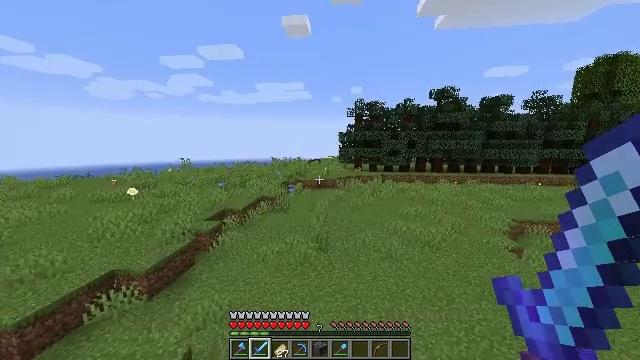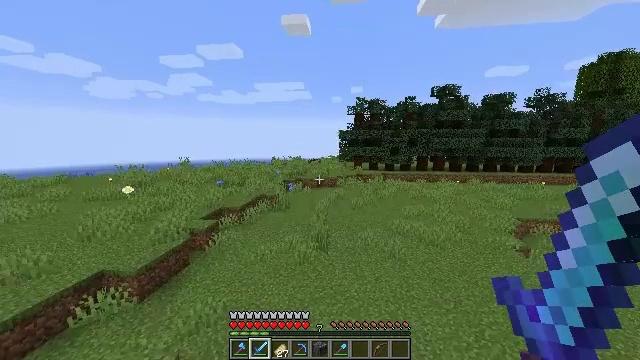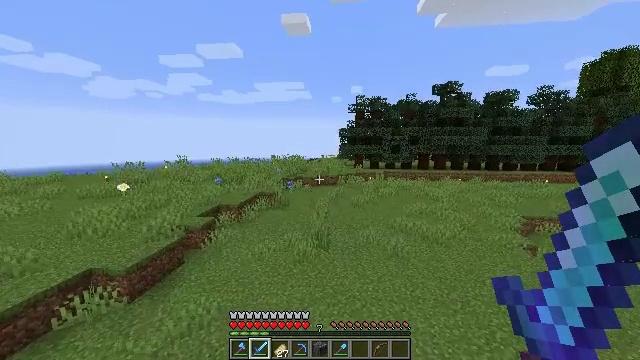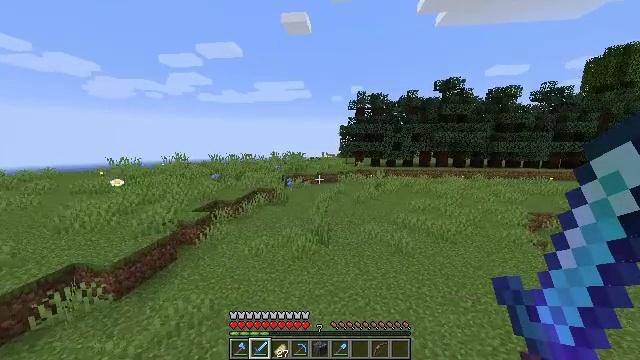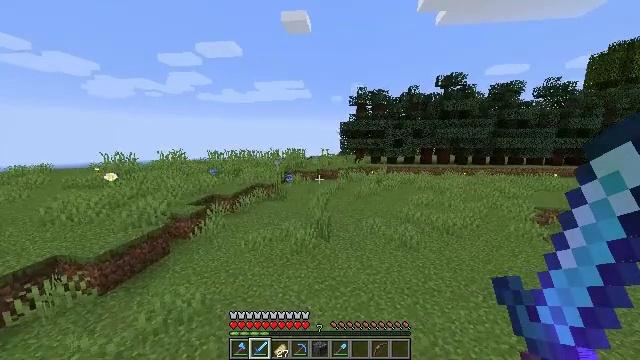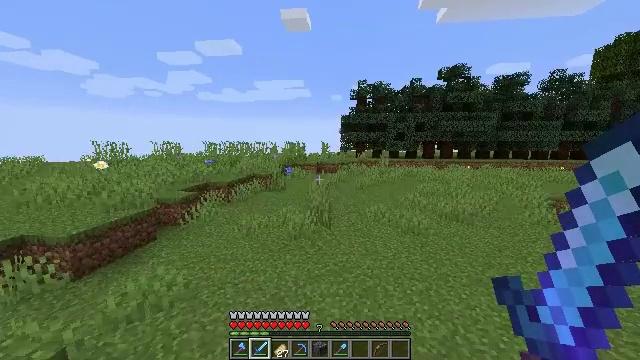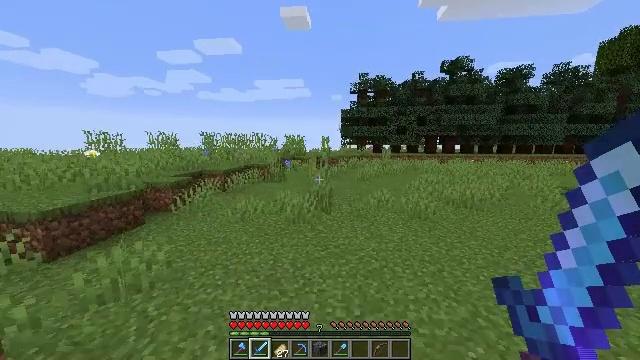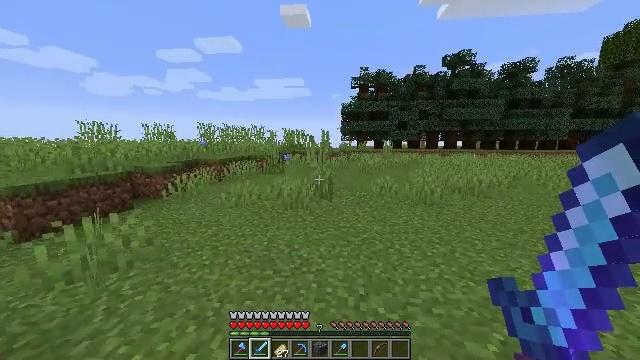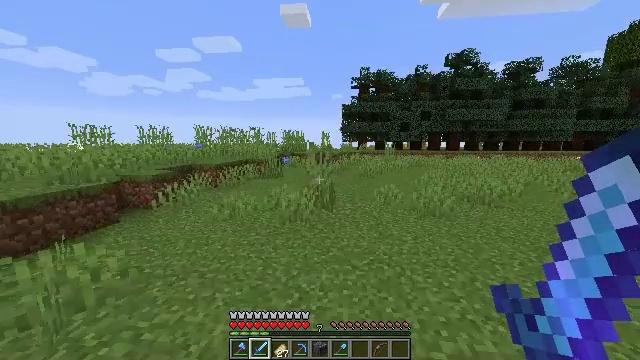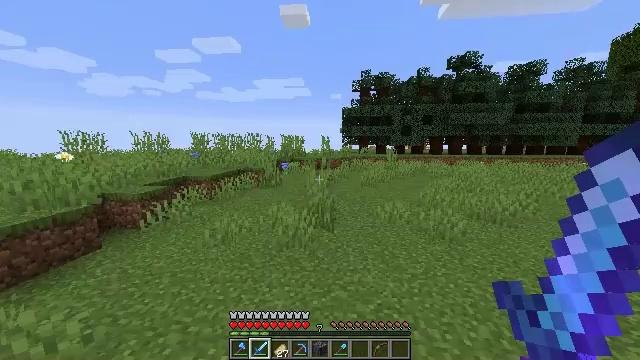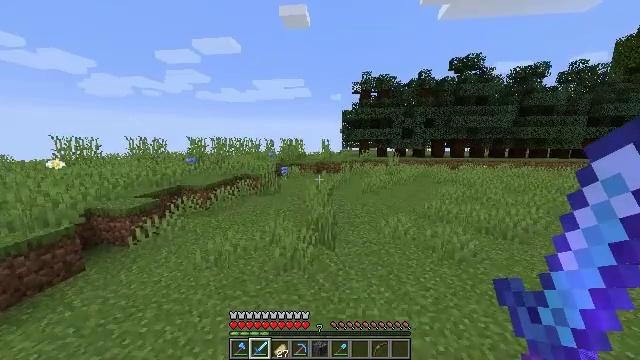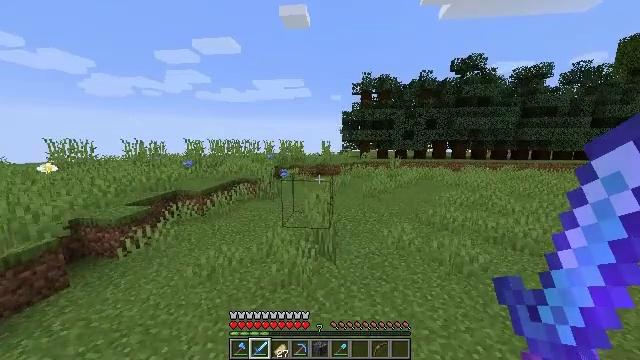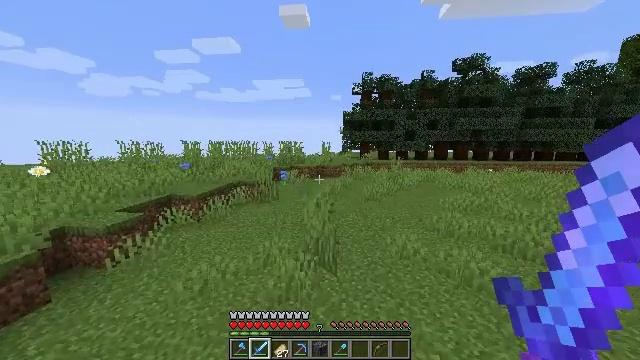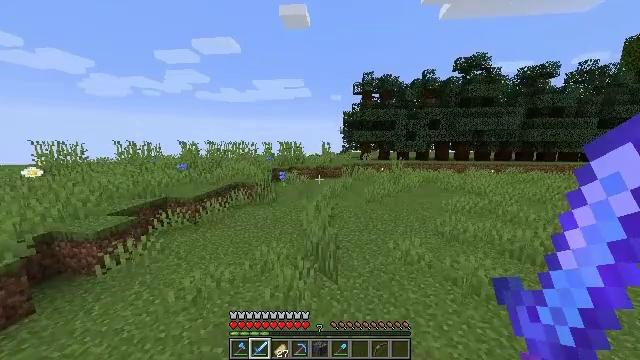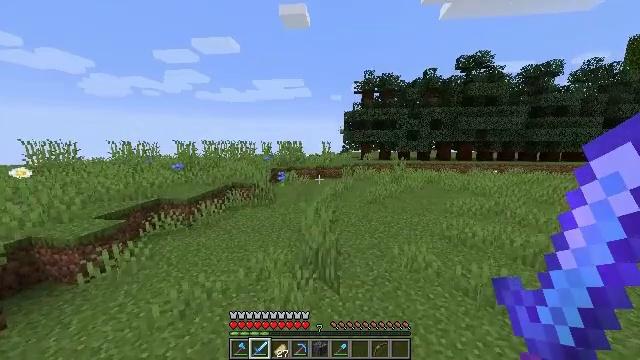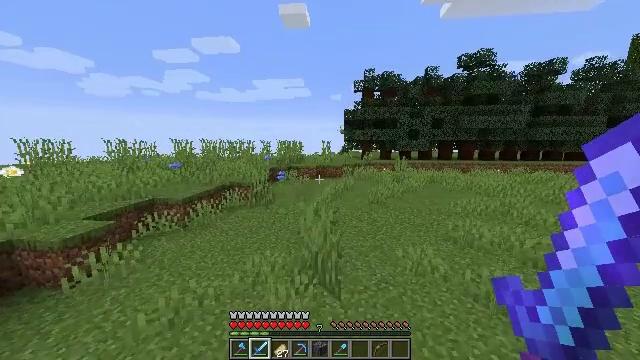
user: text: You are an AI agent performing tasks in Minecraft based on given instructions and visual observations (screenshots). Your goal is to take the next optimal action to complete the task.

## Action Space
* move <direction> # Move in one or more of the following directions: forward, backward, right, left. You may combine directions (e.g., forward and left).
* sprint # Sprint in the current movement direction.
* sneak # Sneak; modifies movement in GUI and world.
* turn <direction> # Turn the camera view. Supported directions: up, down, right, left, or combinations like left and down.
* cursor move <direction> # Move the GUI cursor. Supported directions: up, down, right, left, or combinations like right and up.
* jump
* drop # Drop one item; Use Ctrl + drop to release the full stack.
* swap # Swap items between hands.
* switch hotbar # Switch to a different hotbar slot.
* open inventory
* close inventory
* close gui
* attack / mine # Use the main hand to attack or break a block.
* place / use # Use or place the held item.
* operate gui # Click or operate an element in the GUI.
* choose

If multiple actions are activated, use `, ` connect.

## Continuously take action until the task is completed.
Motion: motion action
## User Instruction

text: Interact with a crafting table to craft an iron trapdoor.
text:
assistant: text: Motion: move forward, sprint, jump
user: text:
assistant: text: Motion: move forward, jump
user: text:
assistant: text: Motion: move forward, jump
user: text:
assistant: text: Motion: move forward, jump
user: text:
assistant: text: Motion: move forward, jump
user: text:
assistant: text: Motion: move forward, jump
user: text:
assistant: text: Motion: move forward, jump
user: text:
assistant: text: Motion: move forward, sprint, jump
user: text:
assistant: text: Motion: move forward, sprint, jump
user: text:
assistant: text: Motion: move forward, sprint, jump
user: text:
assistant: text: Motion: move forward, jump
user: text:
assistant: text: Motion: move forward, jump
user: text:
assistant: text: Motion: move forward, jump
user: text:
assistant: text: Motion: move forward, jump
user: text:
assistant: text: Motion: move forward, jump
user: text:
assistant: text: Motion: move forward, jump
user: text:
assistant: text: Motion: move forward, jump
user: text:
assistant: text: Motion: move forward, jump
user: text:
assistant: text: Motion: move forward, sprint, jump
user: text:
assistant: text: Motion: move forward, sprint, jump
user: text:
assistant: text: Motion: move forward, sprint, jump
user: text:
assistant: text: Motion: move forward, jump
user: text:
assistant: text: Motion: move forward, jump
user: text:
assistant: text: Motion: move forward, jump
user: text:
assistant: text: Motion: move forward, jump
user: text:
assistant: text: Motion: move forward, jump
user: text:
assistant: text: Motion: move forward, jump
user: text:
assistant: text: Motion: move forward, jump
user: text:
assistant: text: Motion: move forward, jump
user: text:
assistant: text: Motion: move forward, jump